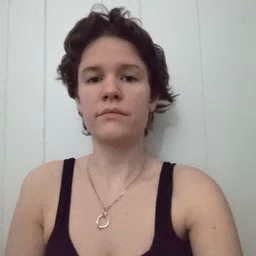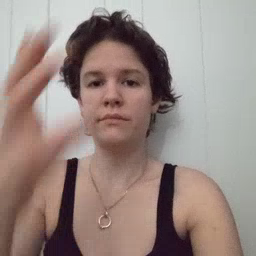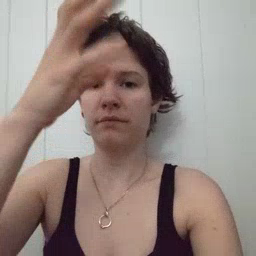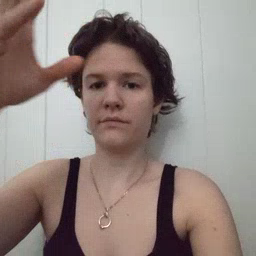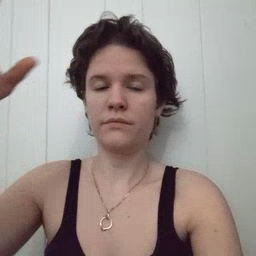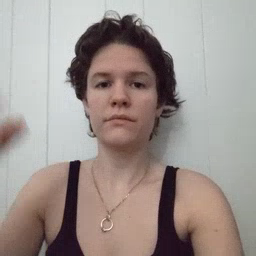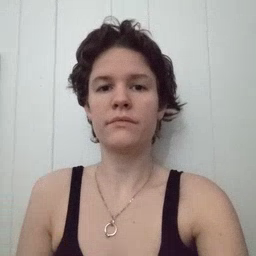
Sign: cloud